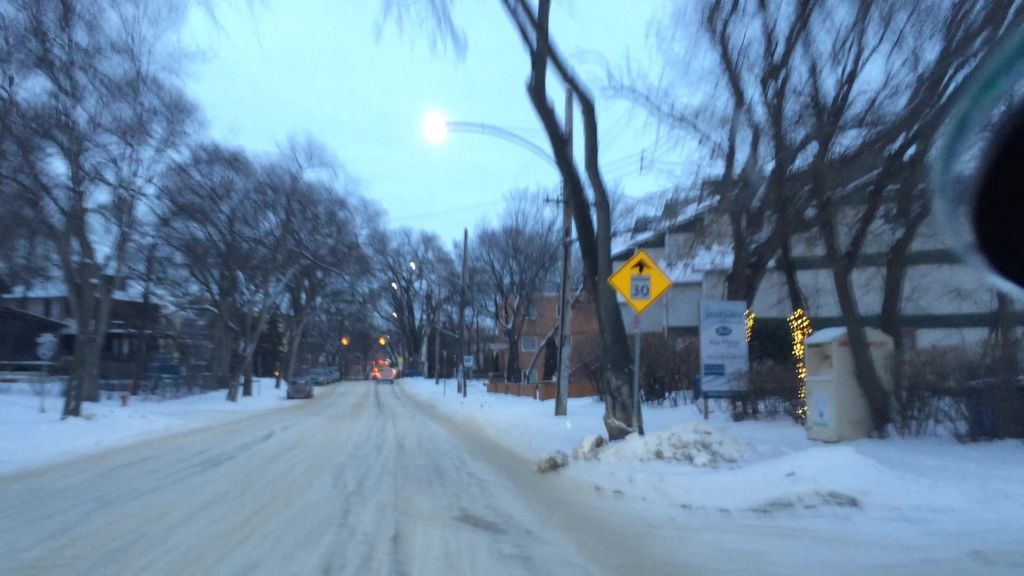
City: winnipeg